Question: I tried to change the style of gwt radio button style and couldn't succeed.
Is it possible to change the gwt radio button style directly? If No what else should I do to change it.
I tried input[type="radio"]{ } in css, this doesn't help.

Thanks,
Bennet.
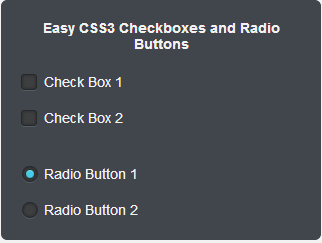
Answer: From what i think from your question i made a sample, check if it suits your needs
Add the following css class to your application css
'''
.gwt-RadioButton {
background-color: grey;
border: 1px solid #FFFF00;
margin: 10px;
font-size: 2em;
}
'''
No need to add any 'addStyleNames' as the 'RadioButton' by deafult listens to the '.gwt-RadioButton' css class. The Result after applying above css is something like this,

After you provided the above sample it is very clear what you want. The '.gwt-RadioButton' allows you to style the 'RadioButton'. What you want is to style the radio circle and the color when it gets selected. In order to do that you need to modify the 'input[type=radio]' class and the 'label' present with the 'RadioButton'.
What we are doing here is disabling the default radio circle using display none and adding our own as a 'label:before' content and then styling it. Hope this solves your problem.
Some Styles that you need to add and then play around to suit your needs are as follows.
'''
label {
display: inline-block;
cursor: pointer;
position: relative;
padding-left: 25px;
margin-right: 15px;
font-size: 13px;
}
input[type=radio] {
display: none;
}
label:before {
content: "";
display: inline-block;
width: 16px;
height: 16px;
margin-right: 10px;
position: absolute;
left: 0;
bottombottom: 1px;
background-color: #282E5A;
box-shadow: inset 0px 2px 3px 0px rgba(0, 0, 0, .3), 0px 1px 0px 0px rgba(255, 255, 255, .8);
}
.gwt-RadioButton label:before {
border-radius: 8px;
}
input[type=radio]:checked + label:before {
content: "'2";
color: aqua;
font-size: 30px;
text-align: center;
line-height: 18px;
}
'''